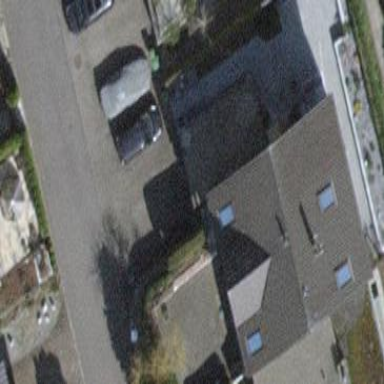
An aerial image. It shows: Simple house.